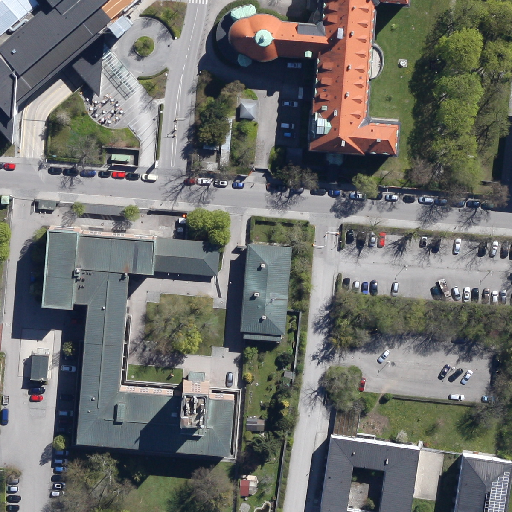
Referring expression: sidewalk